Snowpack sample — Buffalo Mountain, Silverthorne, Colorado, USA (1/25/25, 10:11 AM MST)
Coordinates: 39.6222, -106.1139
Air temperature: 22 °F
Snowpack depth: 110 cm
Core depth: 40 cm
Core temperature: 46.4 °F
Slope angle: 12°, slope face: 102°
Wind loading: high
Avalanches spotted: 0
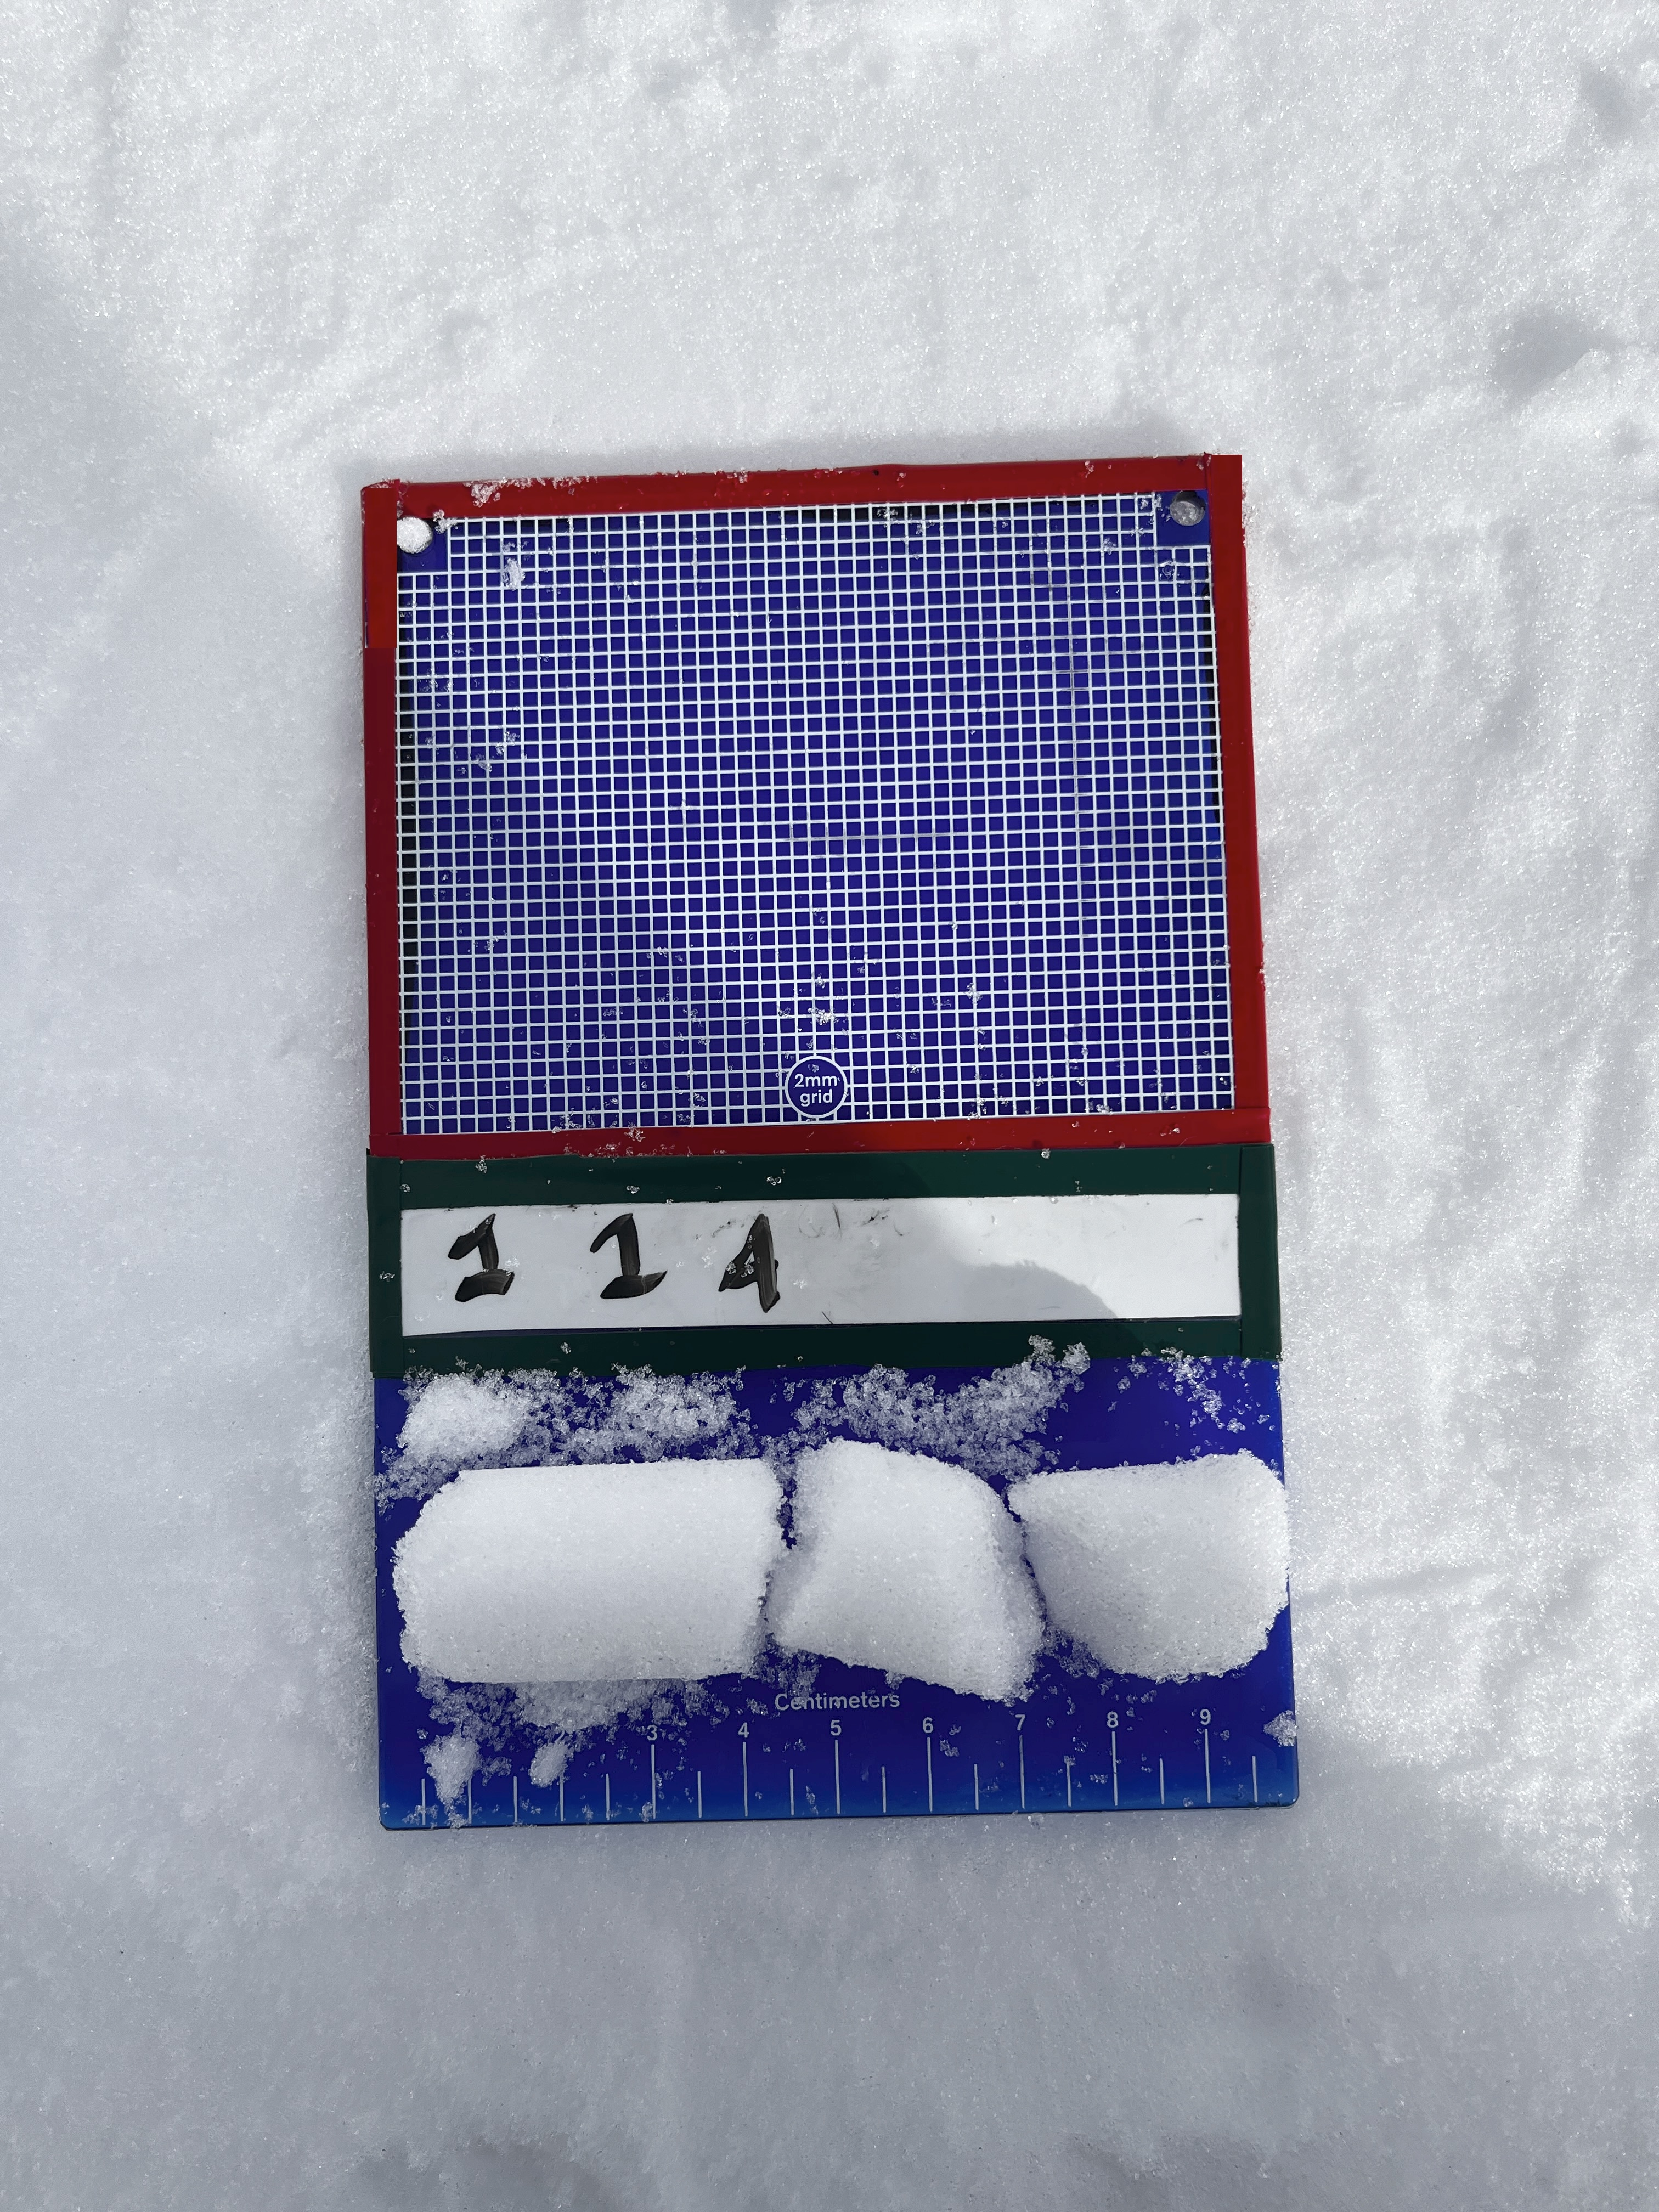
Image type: crystal_card
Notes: No avalanches nearby, collected on the outskirts of a fire break 15 meters from the treeline, on way to Buffalo and Red Mountain